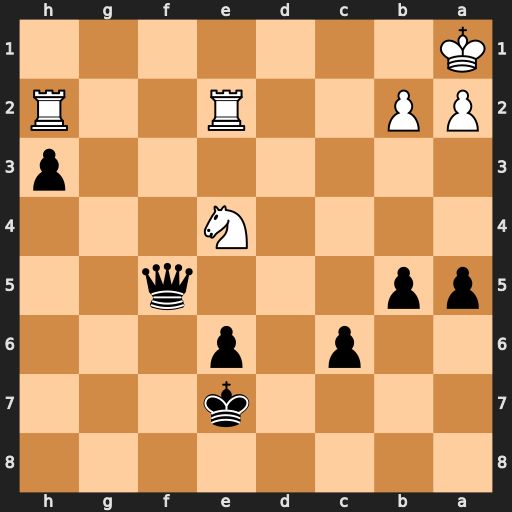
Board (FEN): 8/4k3/2p1p3/pp3q2/4N3/7p/PP2R2R/K7
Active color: b
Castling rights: -
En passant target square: -
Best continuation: Qf1+ Re1 Qxe1#